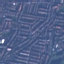
Land use / land cover: Residential